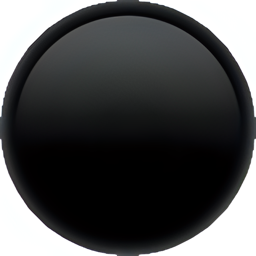
Name: medium black circle
Emoji: ⚫
Group: Symbols
Sub-group: geometric